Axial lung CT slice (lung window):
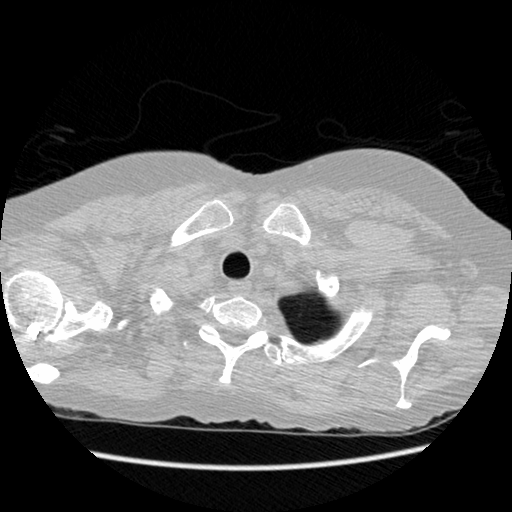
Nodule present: no